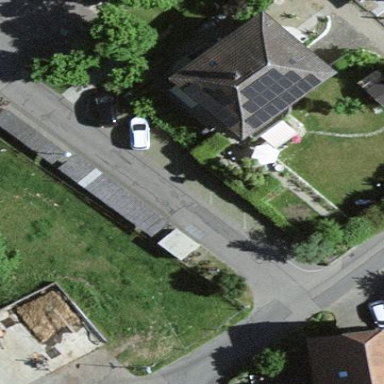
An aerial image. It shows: Shed designated for bicycle parking.